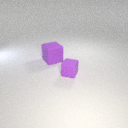
large purple rubber cube to the left of small purple rubber cube